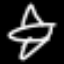
Label: airplane